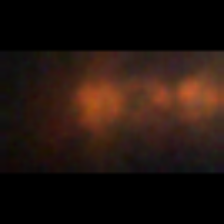
Taxon: Chaetoceros
Group: Diatoms